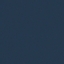
Land use / land cover: SeaLake